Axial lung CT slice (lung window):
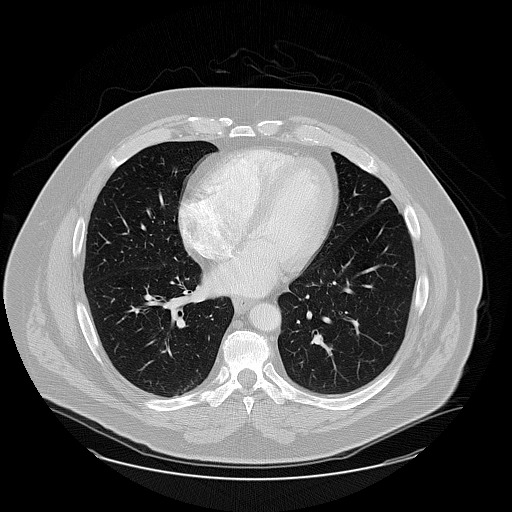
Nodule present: no